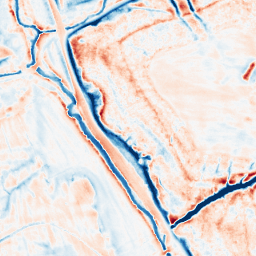
Category: edge_preserving
Decomposition family: anisotropic_diffusion
Decomposition parameters: iterations: 50
kappa: 50
gamma: 0.2
Upsampling method: bilinear
Upsampling parameters: scale: 8
Upsampling scale: 8